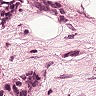
Metastatic tissue present: yes